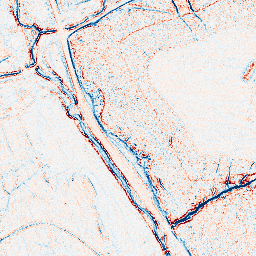
Category: edge_preserving
Decomposition family: anisotropic_diffusion
Decomposition parameters: iterations: 10
kappa: 30
gamma: 0.05
Upsampling method: bicubic_3x
Upsampling parameters: scale: 3
Upsampling scale: 3